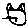
Label: cat